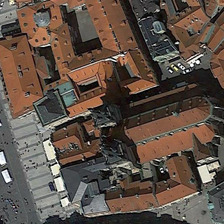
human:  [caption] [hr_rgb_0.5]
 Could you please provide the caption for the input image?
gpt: a red church is near a road with some people .

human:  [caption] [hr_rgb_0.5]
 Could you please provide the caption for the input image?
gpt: a red church is near a road with some people .

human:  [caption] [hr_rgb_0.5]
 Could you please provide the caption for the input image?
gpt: a red church is near a road with some people .

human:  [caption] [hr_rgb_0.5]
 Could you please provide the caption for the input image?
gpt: a red church is near a road with some people .

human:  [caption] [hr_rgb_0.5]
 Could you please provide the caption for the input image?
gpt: a red church is near a road with some people .